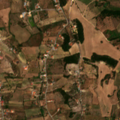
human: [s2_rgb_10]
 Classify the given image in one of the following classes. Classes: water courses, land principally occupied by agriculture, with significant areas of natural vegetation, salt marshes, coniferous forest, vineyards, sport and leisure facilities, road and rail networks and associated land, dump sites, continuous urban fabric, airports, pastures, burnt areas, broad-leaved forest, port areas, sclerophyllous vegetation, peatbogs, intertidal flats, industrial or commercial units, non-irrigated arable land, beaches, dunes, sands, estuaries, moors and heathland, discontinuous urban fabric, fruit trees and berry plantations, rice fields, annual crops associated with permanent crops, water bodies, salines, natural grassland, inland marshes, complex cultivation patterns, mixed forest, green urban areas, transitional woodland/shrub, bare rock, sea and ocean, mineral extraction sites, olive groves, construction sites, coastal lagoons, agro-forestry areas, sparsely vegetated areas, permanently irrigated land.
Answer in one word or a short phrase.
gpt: discontinuous urban fabric, olive groves, annual crops associated with permanent crops, land principally occupied by agriculture, with significant areas of natural vegetation